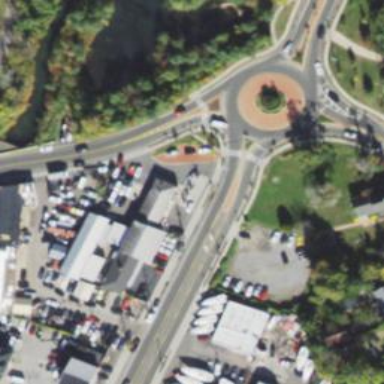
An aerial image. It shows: Primary highway with asphalt surface leading to roundabout.